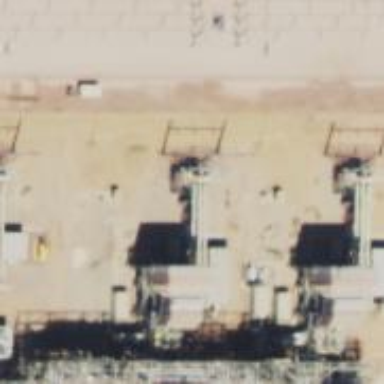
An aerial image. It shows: Gas-powered generator. It is gas turbine type generator.